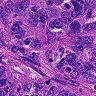
Metastatic tissue present: yes